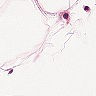
Metastatic tissue present: no